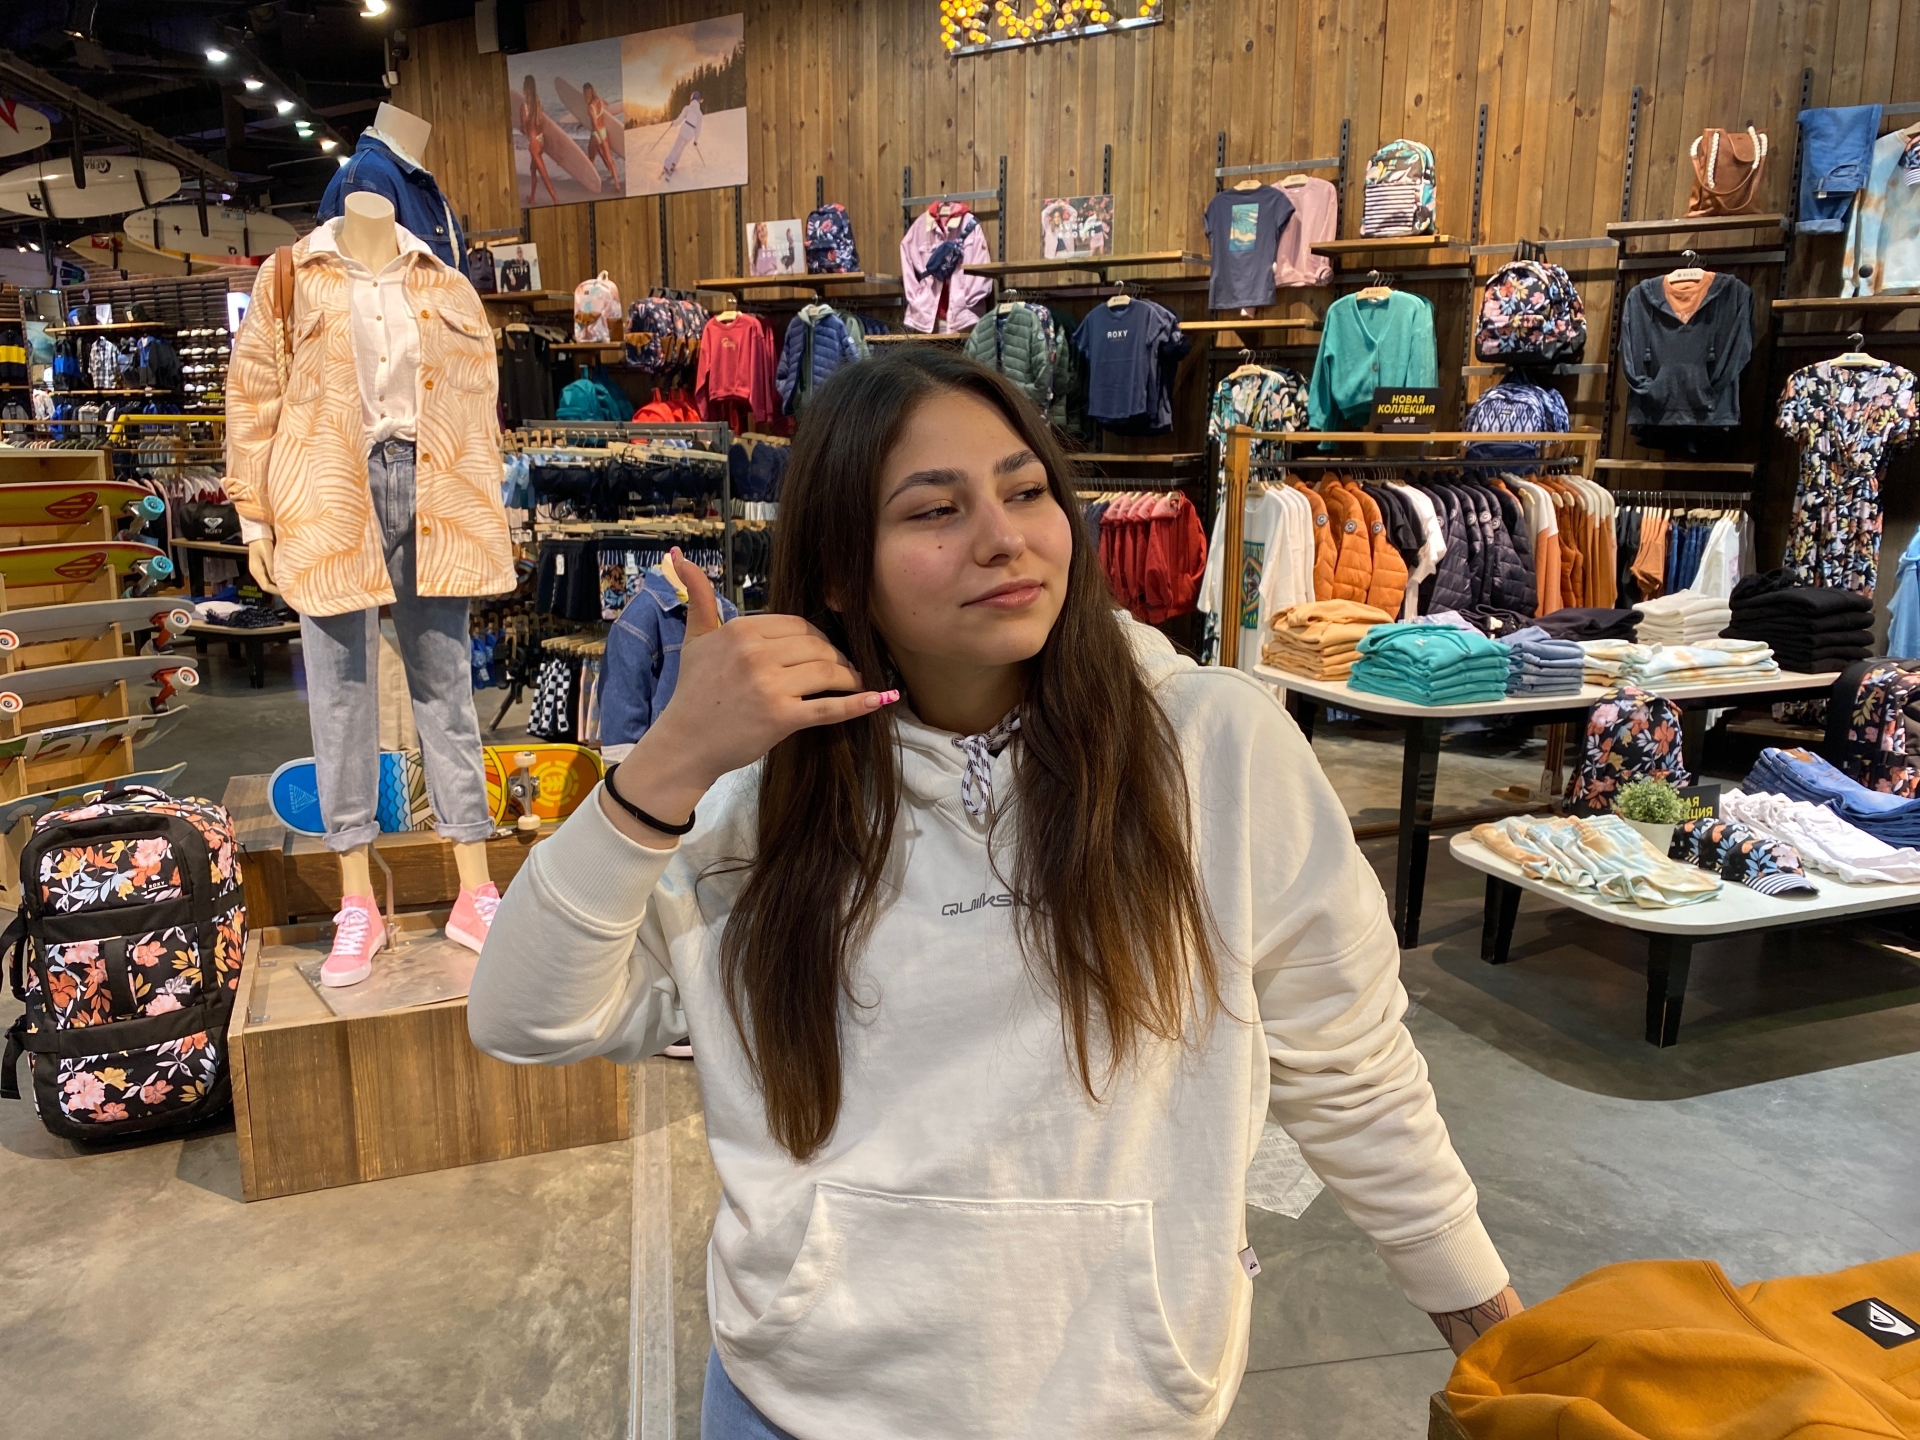
Label: clear